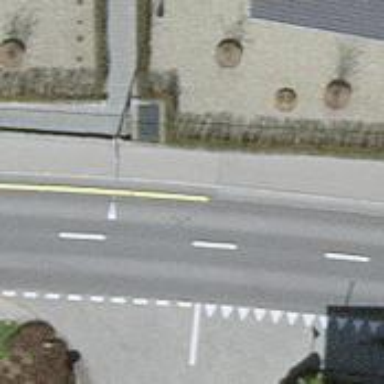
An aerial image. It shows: Tertiary road with separate sidewalks on both sides.